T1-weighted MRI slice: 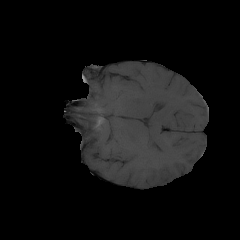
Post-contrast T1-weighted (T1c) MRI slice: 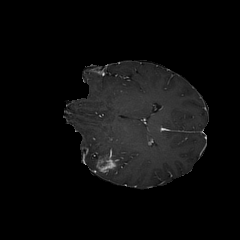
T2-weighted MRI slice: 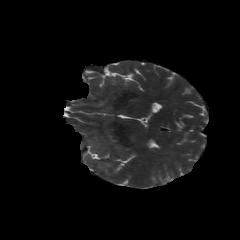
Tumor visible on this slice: yes